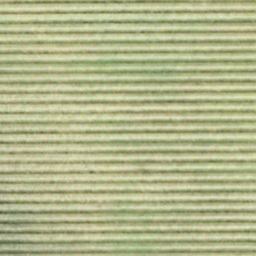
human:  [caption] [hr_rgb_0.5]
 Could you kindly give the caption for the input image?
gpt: It is a piece of cropland .

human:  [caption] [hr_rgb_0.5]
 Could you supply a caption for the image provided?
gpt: It is a piece of farmland .

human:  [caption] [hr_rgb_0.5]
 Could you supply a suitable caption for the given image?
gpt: There is a piece of farmland .

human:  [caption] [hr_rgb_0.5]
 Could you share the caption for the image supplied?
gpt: There is a piece of cropland .

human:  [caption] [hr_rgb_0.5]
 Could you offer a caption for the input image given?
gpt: Here is a piece of farmland .